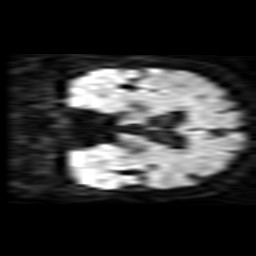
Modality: TRACE
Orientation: coronal
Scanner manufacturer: philips
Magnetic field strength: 1.5 T
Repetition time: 4.821 s
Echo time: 0.07764 s